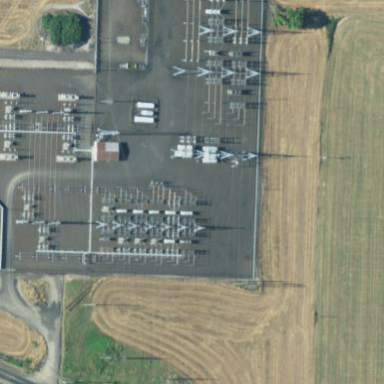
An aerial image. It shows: Substation surrounded by fence.